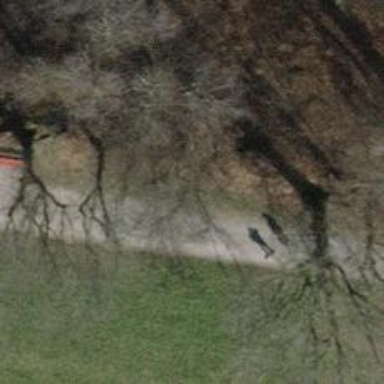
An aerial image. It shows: Bench.